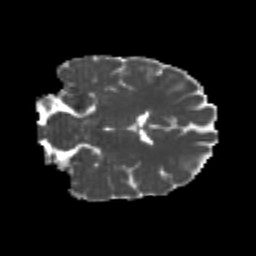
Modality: MD
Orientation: coronal
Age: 20
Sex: female
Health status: healthy
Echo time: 0.074 s